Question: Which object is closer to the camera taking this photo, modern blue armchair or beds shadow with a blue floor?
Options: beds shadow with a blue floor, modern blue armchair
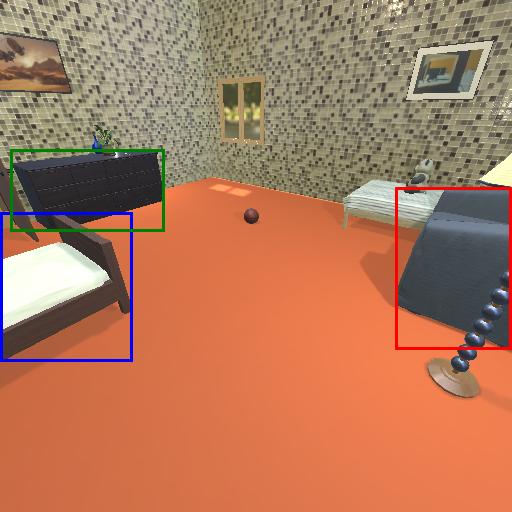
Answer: beds shadow with a blue floor